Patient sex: M
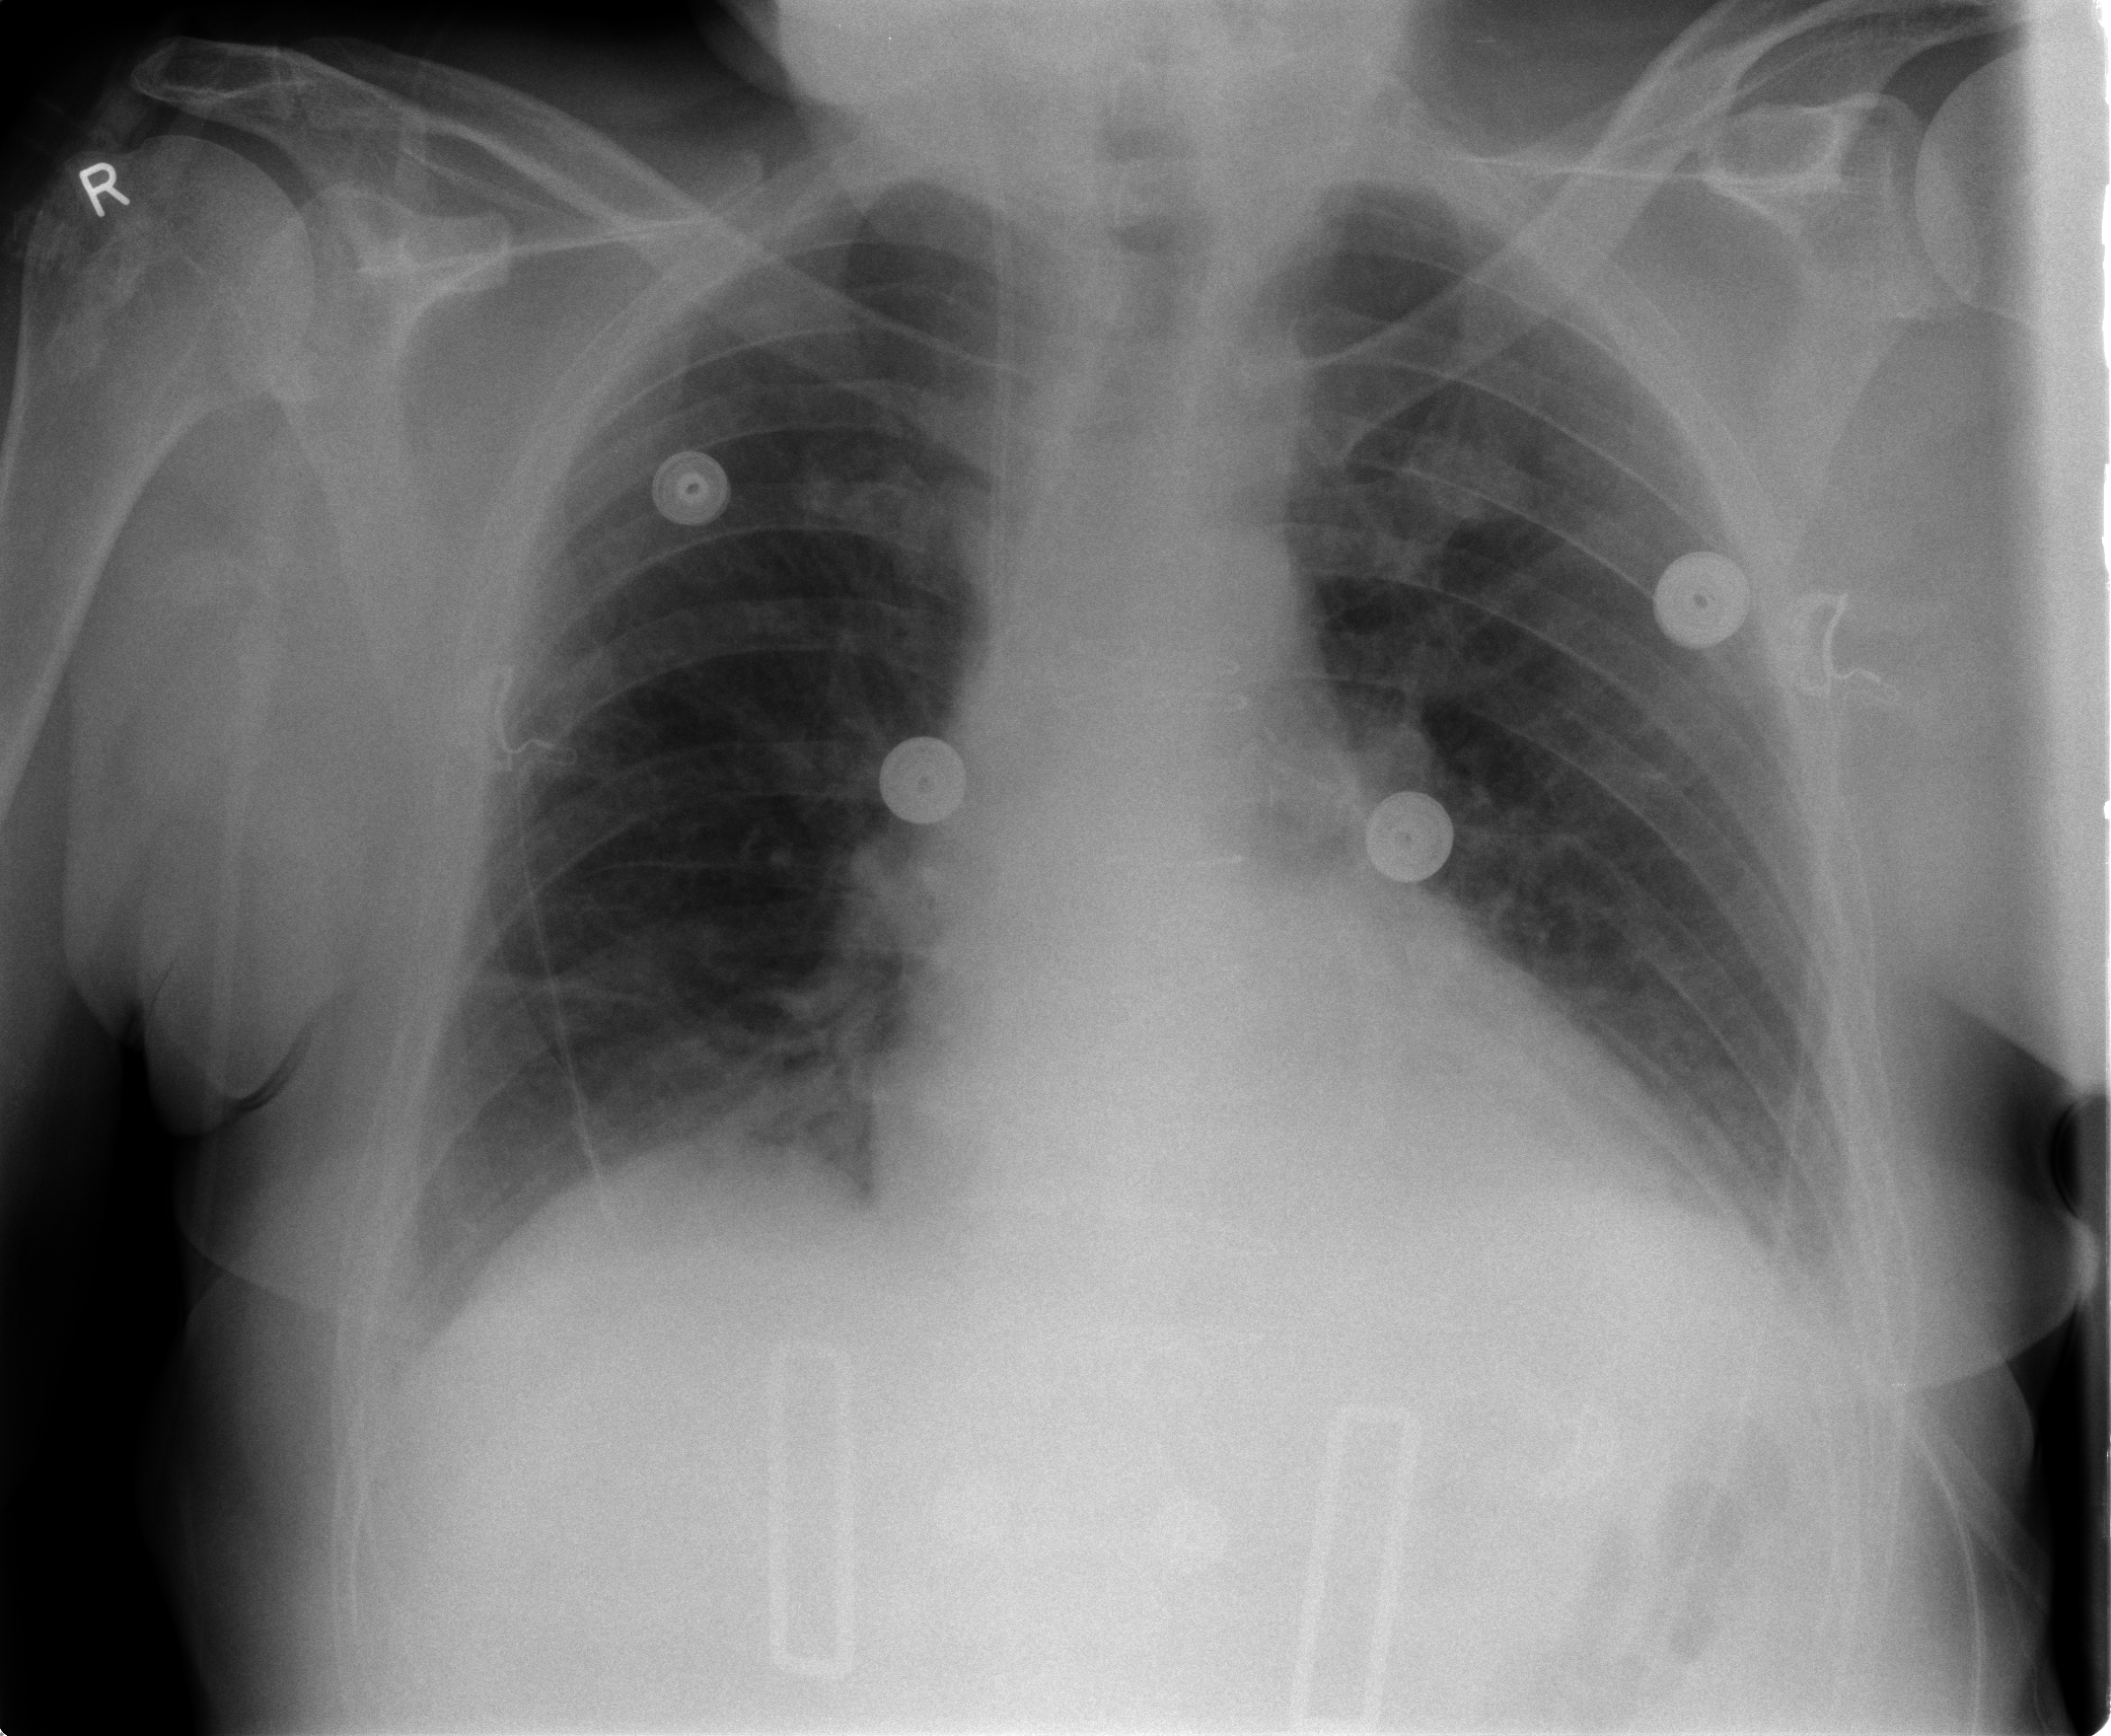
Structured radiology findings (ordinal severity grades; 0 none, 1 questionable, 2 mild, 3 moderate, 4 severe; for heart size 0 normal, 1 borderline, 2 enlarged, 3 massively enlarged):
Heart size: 2
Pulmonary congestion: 1
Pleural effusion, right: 1
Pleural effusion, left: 0
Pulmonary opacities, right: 2
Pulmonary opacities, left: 0
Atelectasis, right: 2
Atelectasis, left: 0